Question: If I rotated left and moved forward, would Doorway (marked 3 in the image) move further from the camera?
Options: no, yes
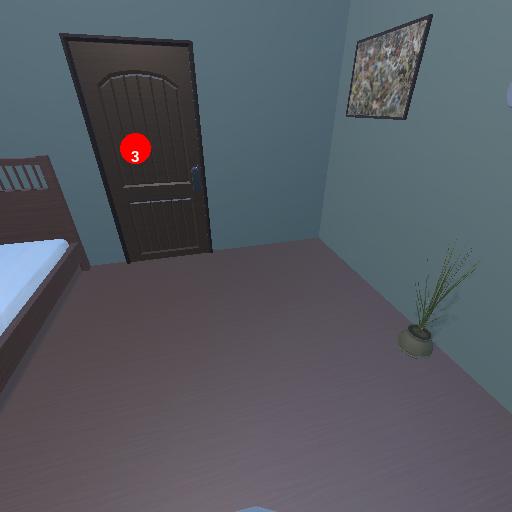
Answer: no